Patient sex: M
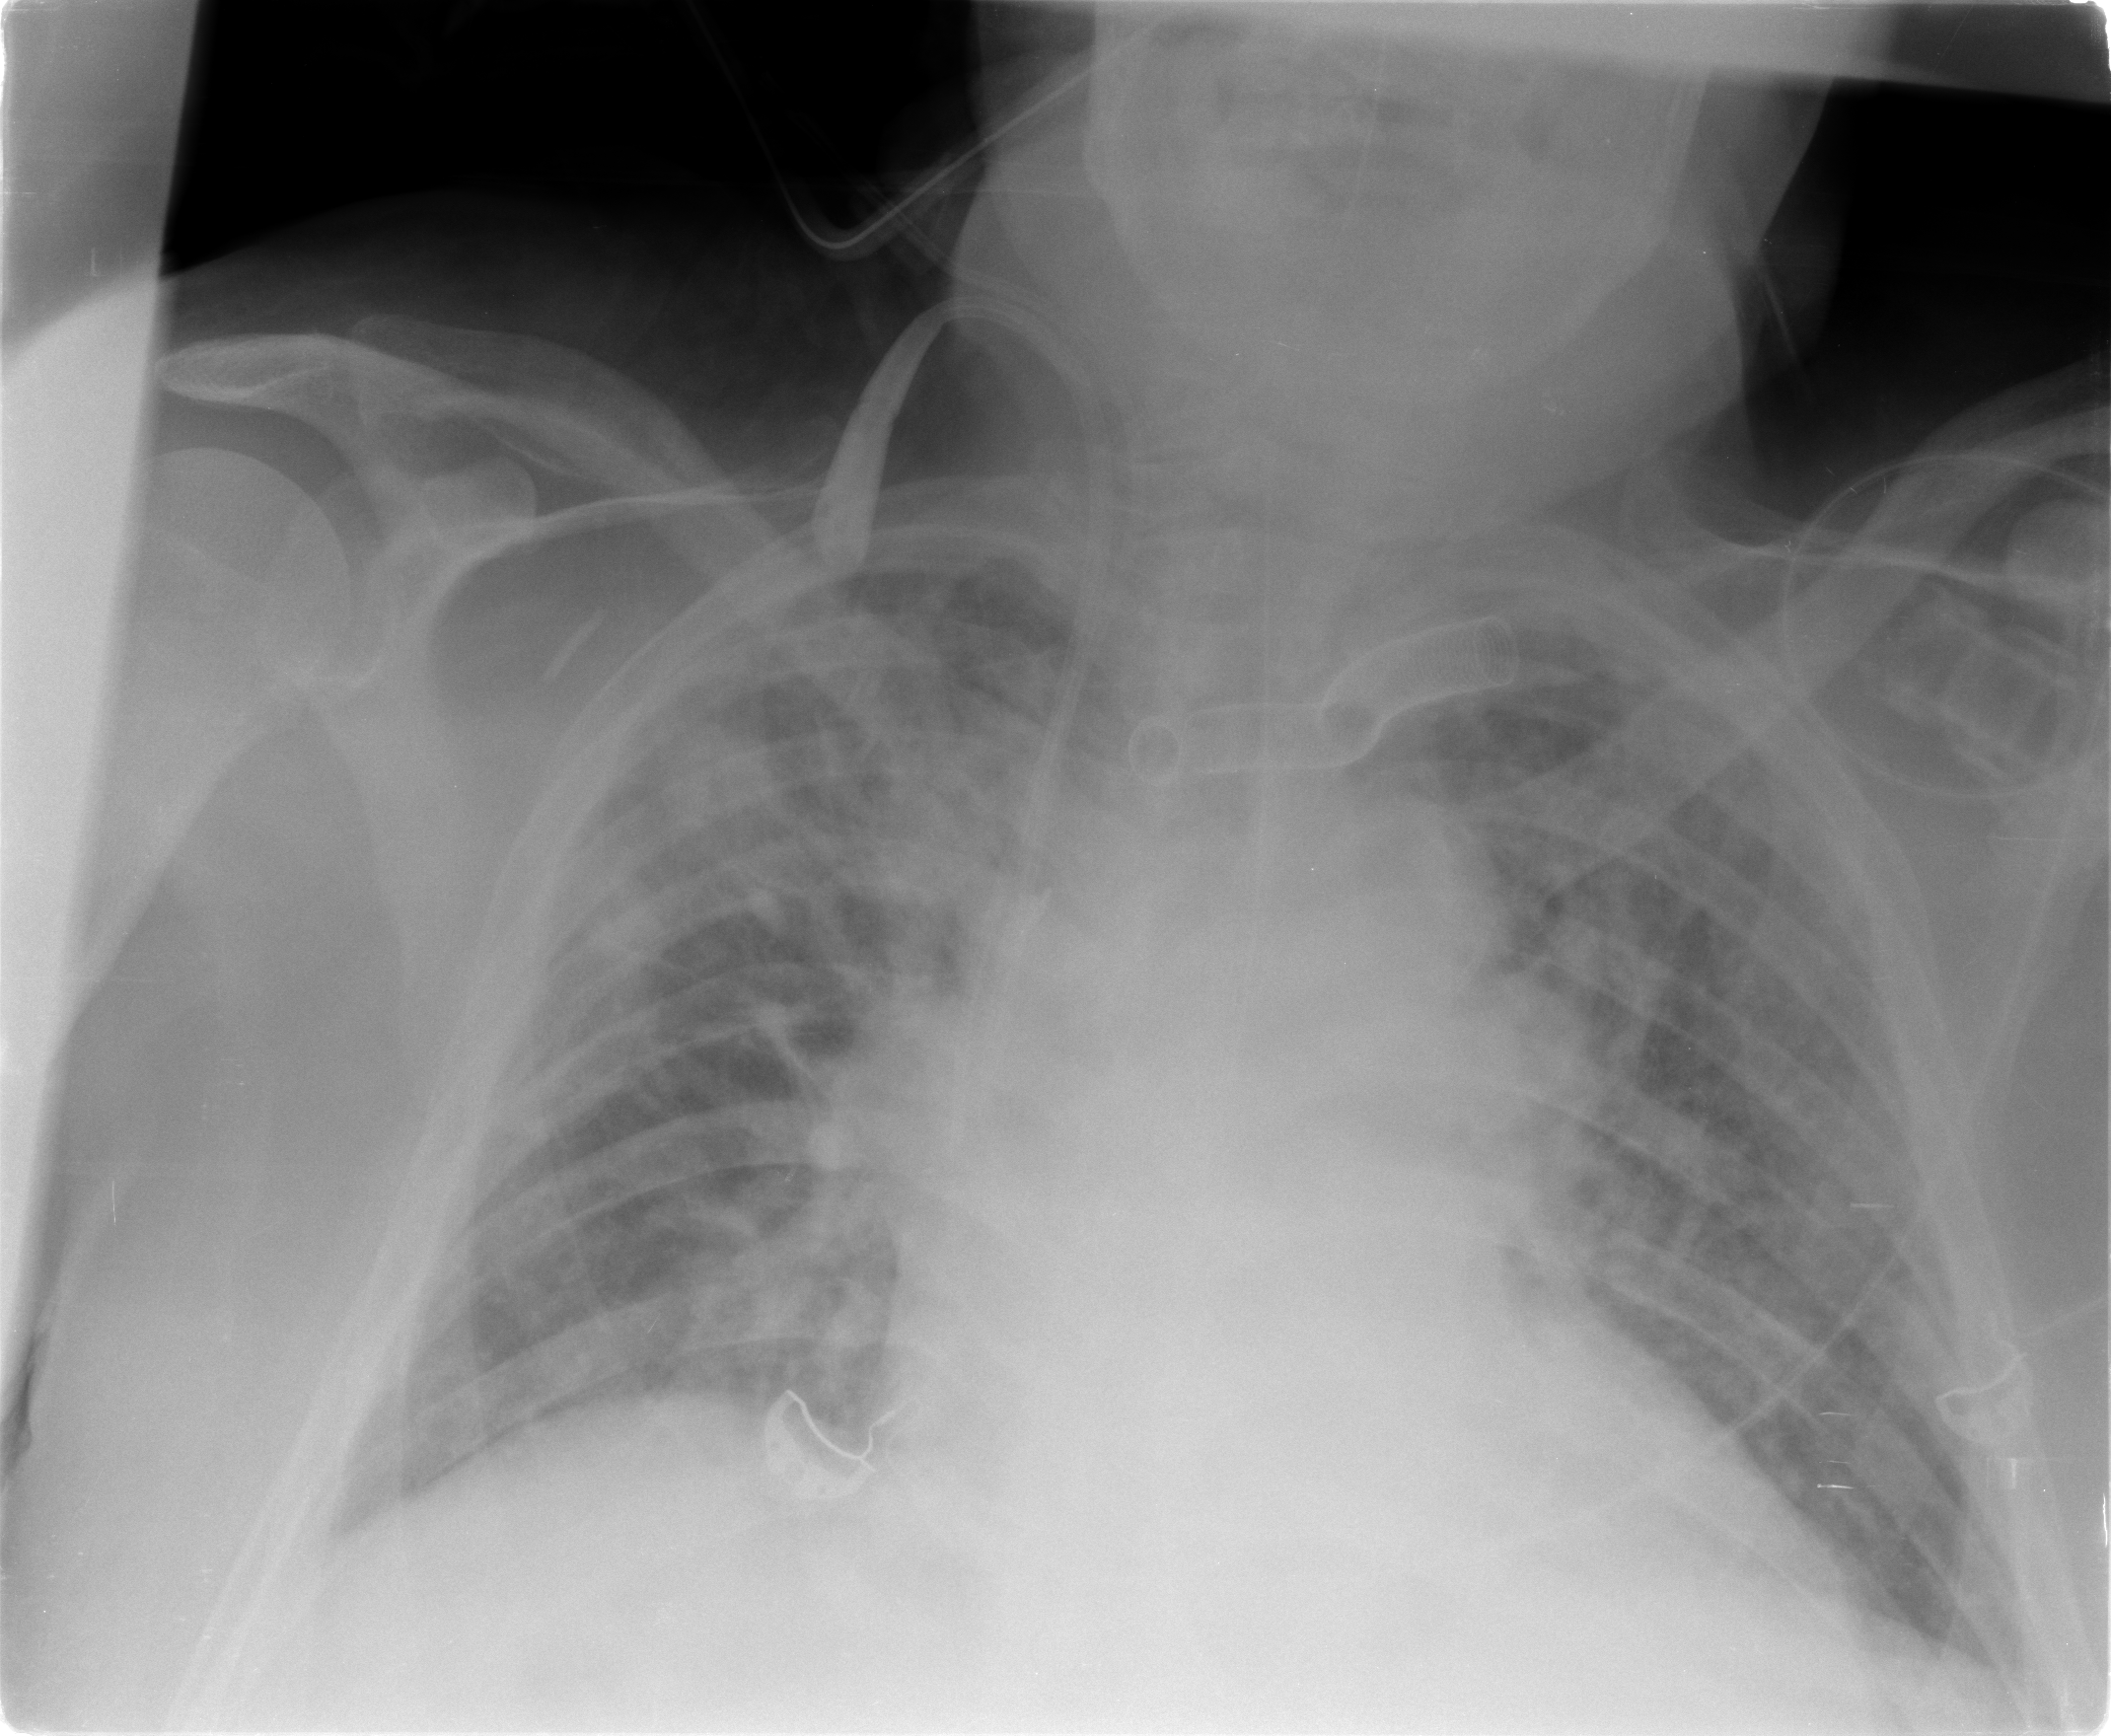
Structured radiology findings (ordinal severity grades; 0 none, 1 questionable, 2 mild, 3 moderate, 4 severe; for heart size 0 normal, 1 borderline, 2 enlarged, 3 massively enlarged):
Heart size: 2
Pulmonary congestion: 3
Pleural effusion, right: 2
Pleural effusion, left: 0
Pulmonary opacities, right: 3
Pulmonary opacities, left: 3
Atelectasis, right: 3
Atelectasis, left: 0